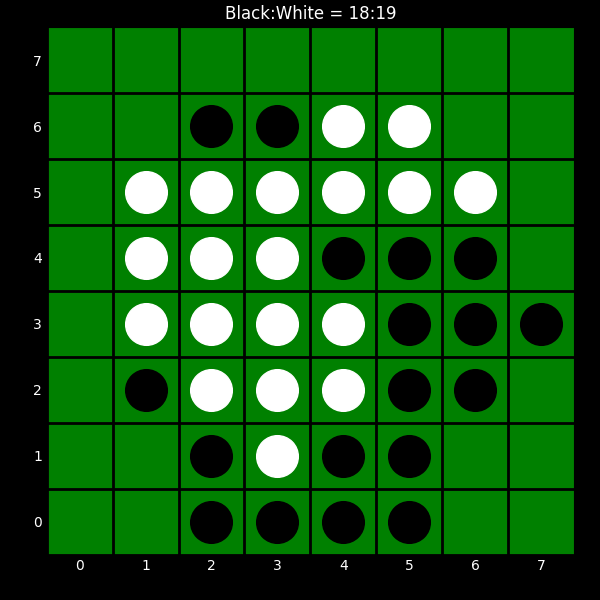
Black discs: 18
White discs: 19